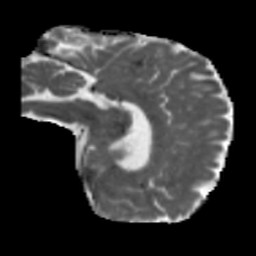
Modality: MD
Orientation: sagittal
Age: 46
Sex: male
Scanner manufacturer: siemens
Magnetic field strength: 3 T
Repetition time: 5.47 s
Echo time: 0.0854 s